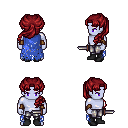
a pixel art fantasy rpg character, male body template, dark elf, purple skin, blue tattered cape, metal pants, brunette princess hairstyle, leather bracers, black shoes, dagger, four views (front, back, left, right), 2x2 character sprite sheet, small pixel art, hard edges, no anti-aliasing